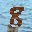
Label: 8